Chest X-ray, PA view. Patient: 40 years old, sex M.
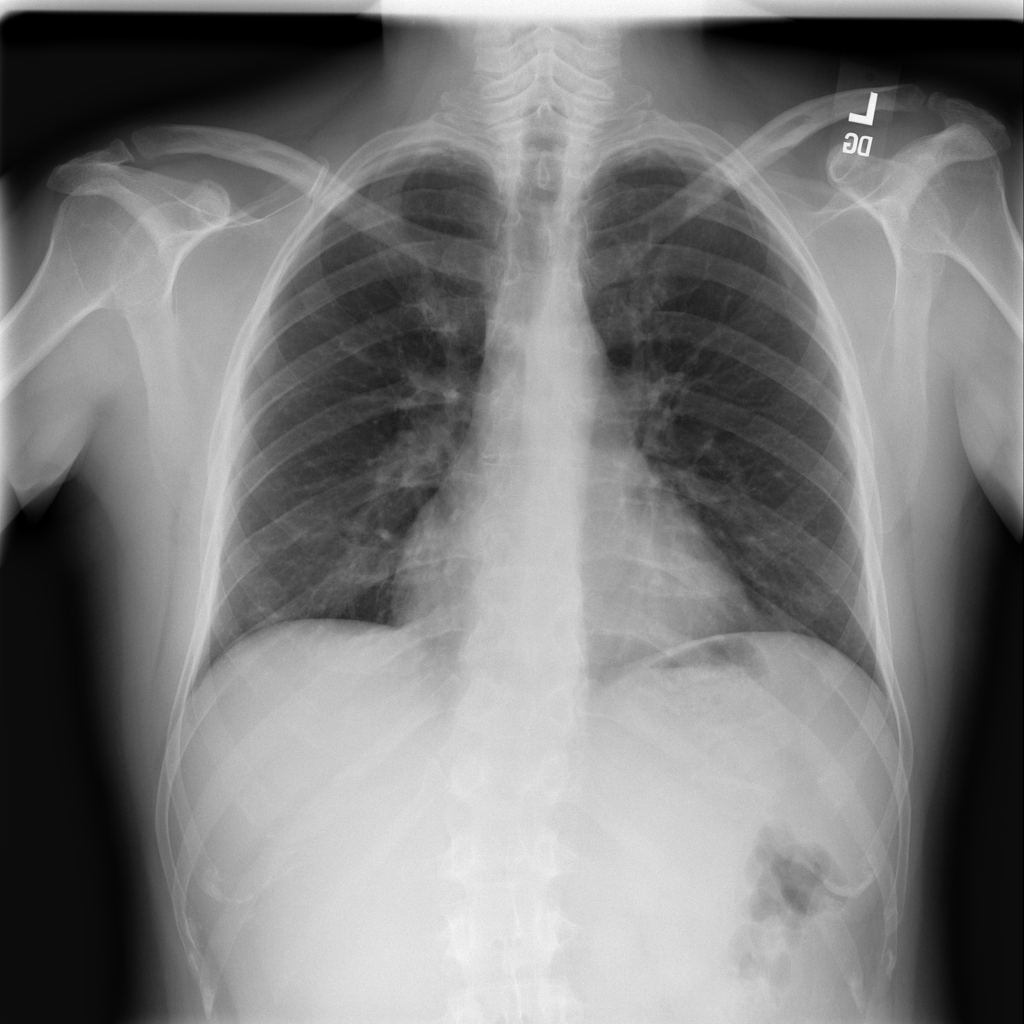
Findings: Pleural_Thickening